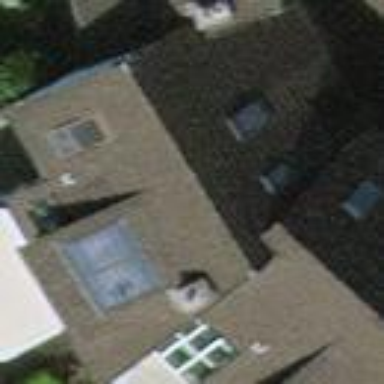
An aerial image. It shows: Terrace building.